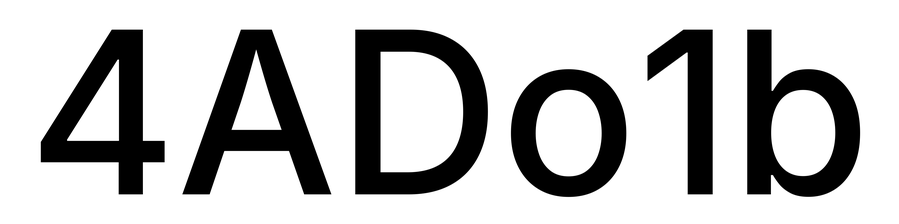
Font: Inter_Medium